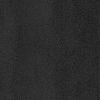
Atmospheric dust classification: dusty